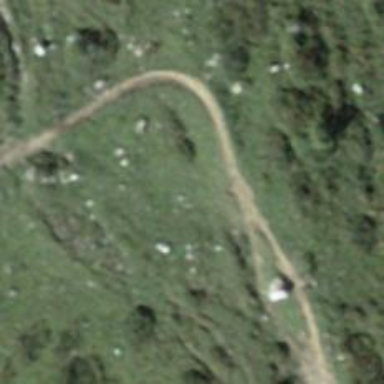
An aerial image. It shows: Ground path with excellent trail visibility.